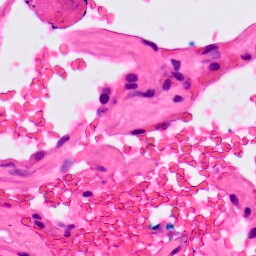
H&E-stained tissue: Lung